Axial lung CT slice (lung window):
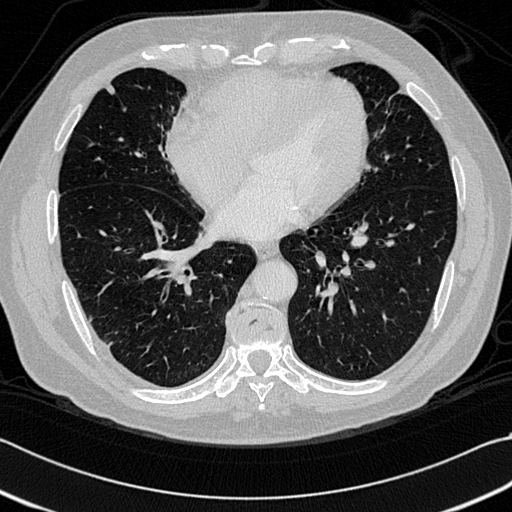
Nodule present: no